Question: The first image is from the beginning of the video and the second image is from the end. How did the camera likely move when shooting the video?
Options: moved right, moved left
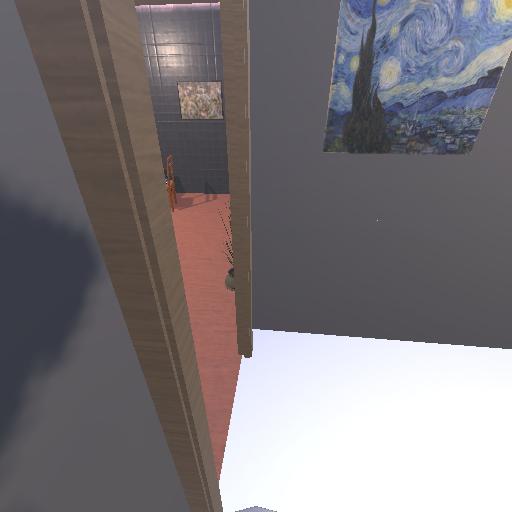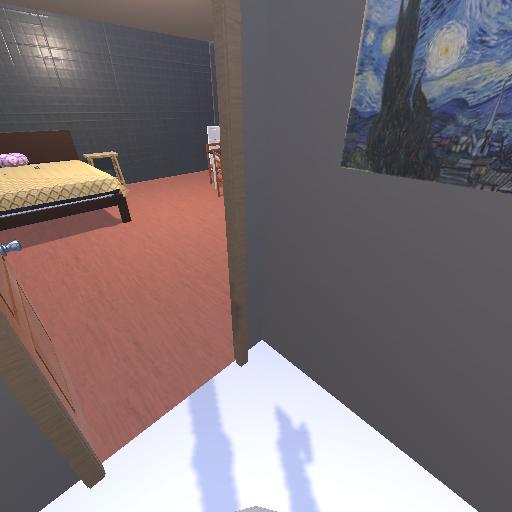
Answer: moved right